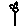
Label: flower